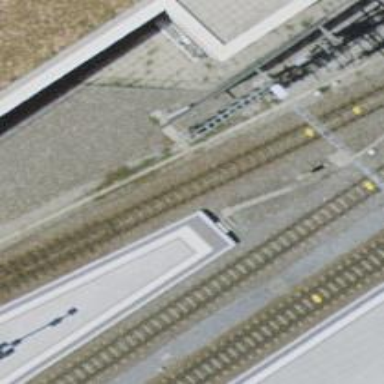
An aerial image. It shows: Railway signal.